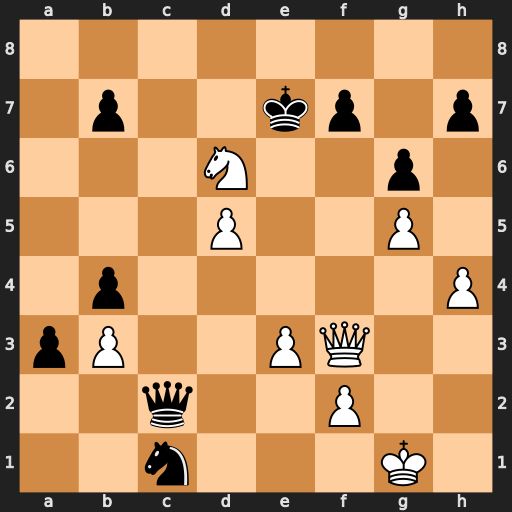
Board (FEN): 8/1p2kp1p/3N2p1/3P2P1/1p5P/pP2PQ2/2q2P2/2n3K1
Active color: w
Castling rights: -
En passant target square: -
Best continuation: Qf6+ Kd7 Nc4 Qf5 Qd6+